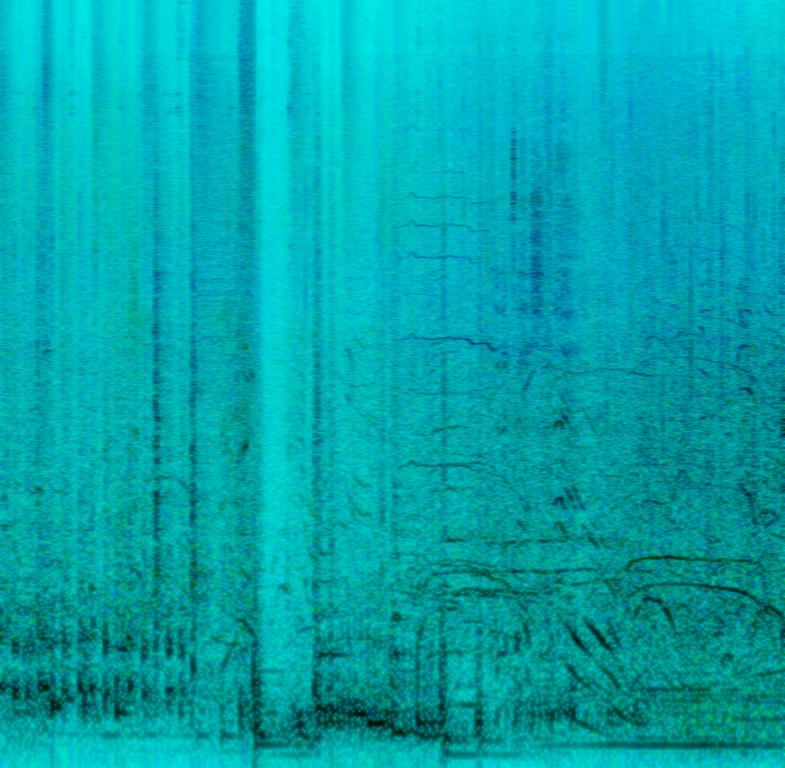
This recording contains a marching band playing kick sounds, fast snare rolls and cymbal hits. In the background you can hear people talking and cheering. A male voice is speaking  as if making an announcement. This may be playing during a cultural event.